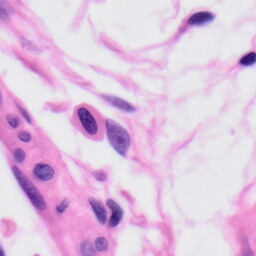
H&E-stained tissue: Skin